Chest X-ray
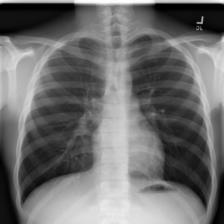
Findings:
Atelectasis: negative
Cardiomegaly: negative
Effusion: negative
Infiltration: negative
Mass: negative
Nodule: negative
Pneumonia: negative
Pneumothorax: negative
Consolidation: negative
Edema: negative
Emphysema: negative
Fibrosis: negative
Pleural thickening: negative
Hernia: negative